Current action and preconditions to check: path_clear

Your task: For each precondition in the list above, predict whether it will hold at this action.

Consider the current scene as observed from the mobile robot's camera, and analyze the predicted future states of all dynamic agents (e.g., people, animals, vehicles, or any moving entities) within the NEXT SECOND.

IMPORTANT: Only answer "very likely" if you are absolutely certain—based on strong, clear evidence—that a dynamic agent will violate the precondition in the predicted future state. Do NOT answer "very likely" for unlikely, ambiguous, or low-probability risks.

Ask yourself for each precondition: Is there a high probability, with clear and convincing evidence, that the predicted future states of any dynamic agent will interfere with the predicted future state of the currently executing action within the NEXT SECOND, causing that precondition to fail?

Assess the risk level based on these predictions. Use "likely" or "very likely" if motions create a clear risk of interference.

Use "neutral" or "improbable" if agents are nearby but their predicted paths are clearly diverging or non-conflicting.

Failure Risk Categories: "very improbable", "improbable", "neutral", "likely", "very likely"

Answer Format: Output ONLY the probability_of_failure value from these categories: "very improbable", "improbable", "neutral", "likely", "very likely"

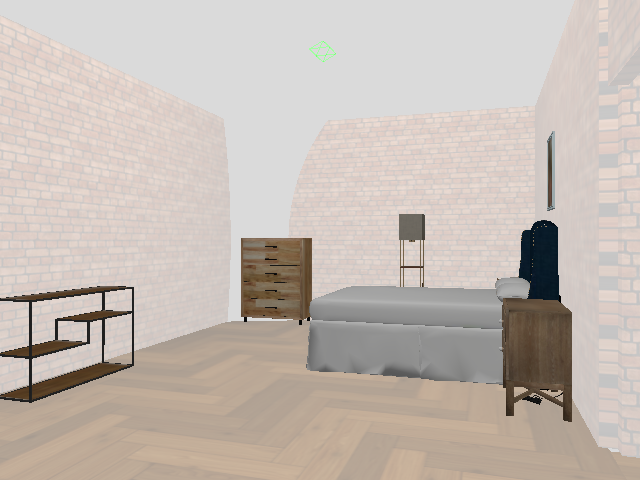

Answer: very improbable